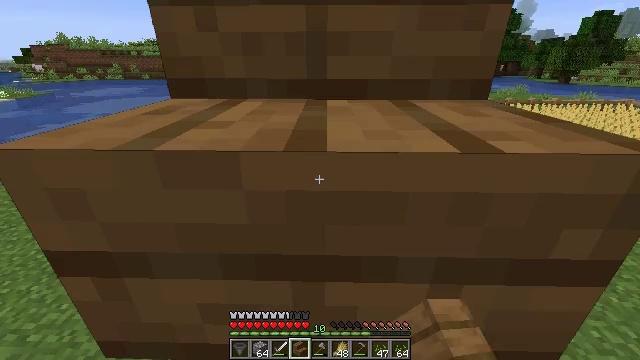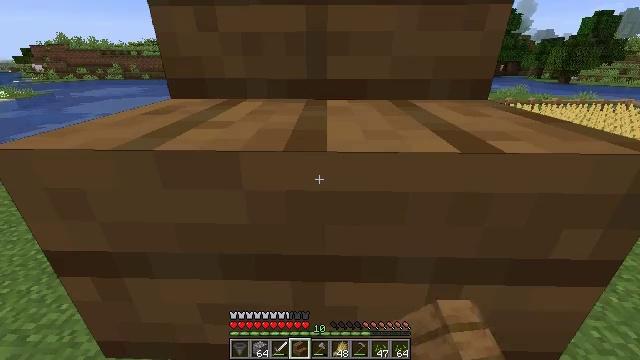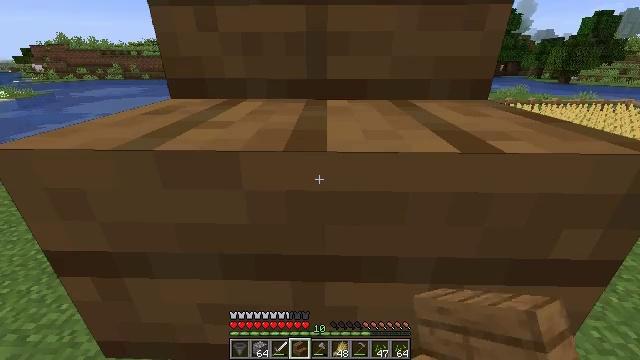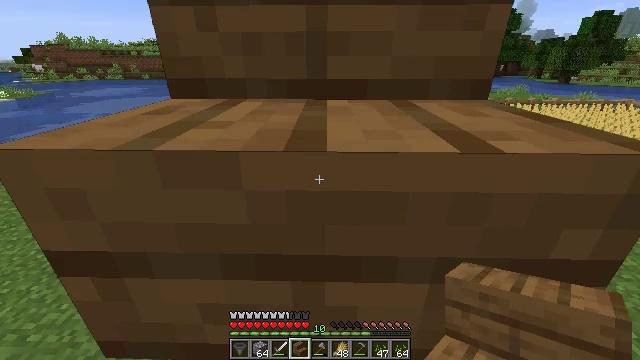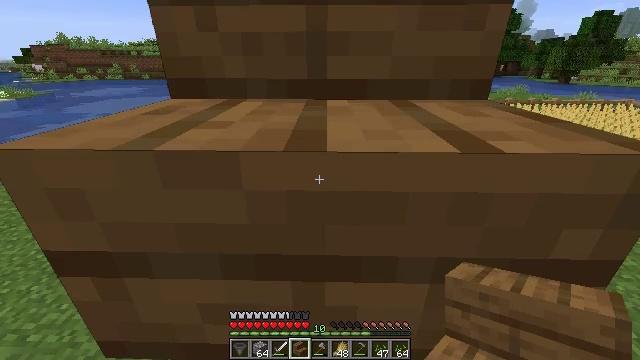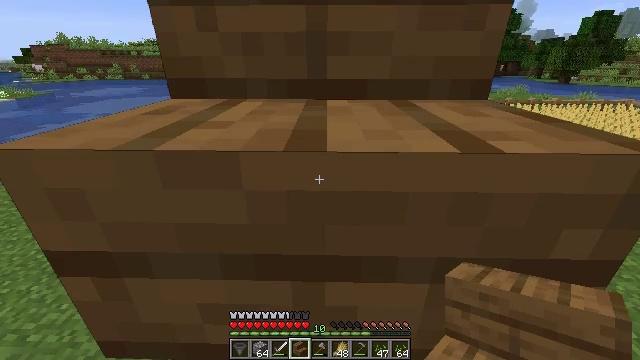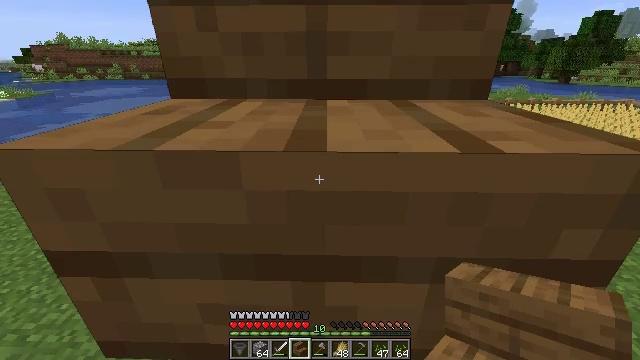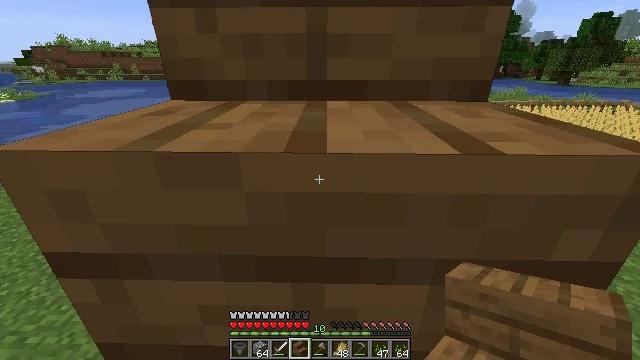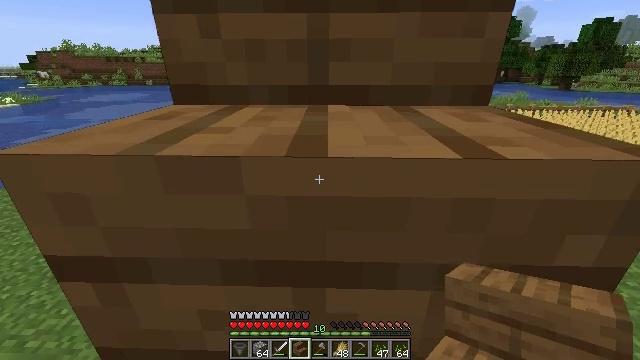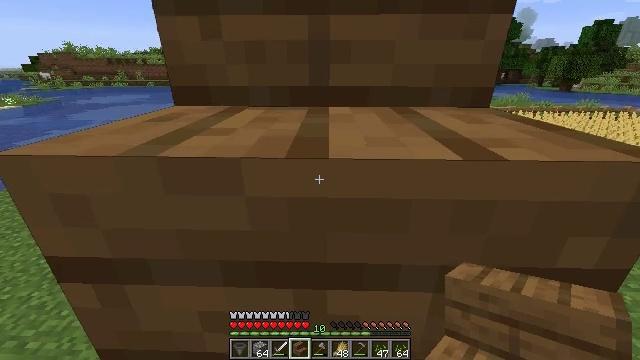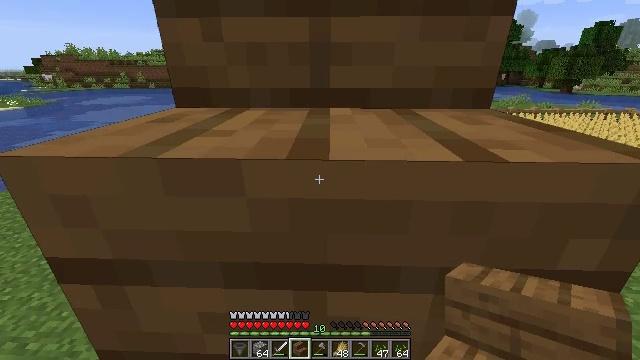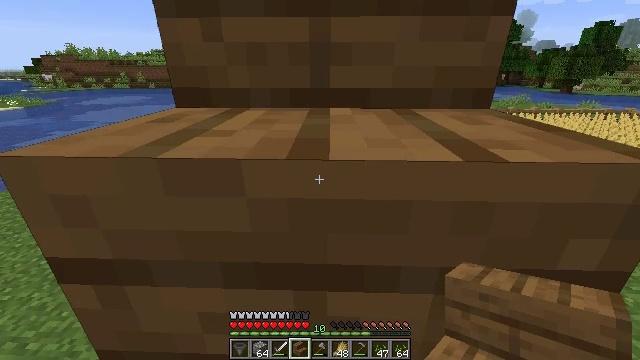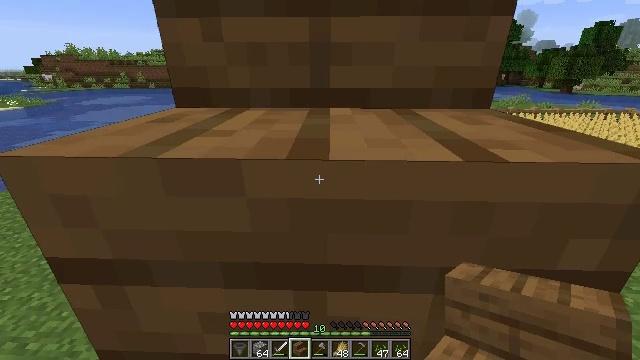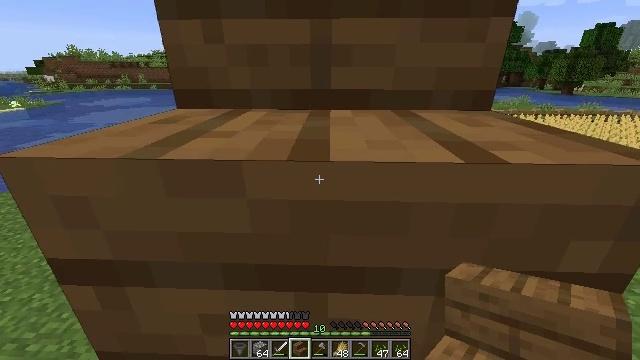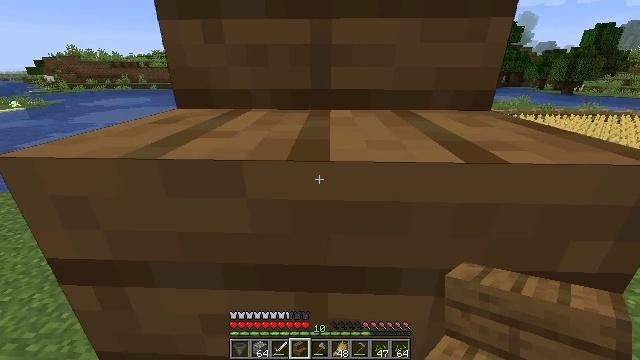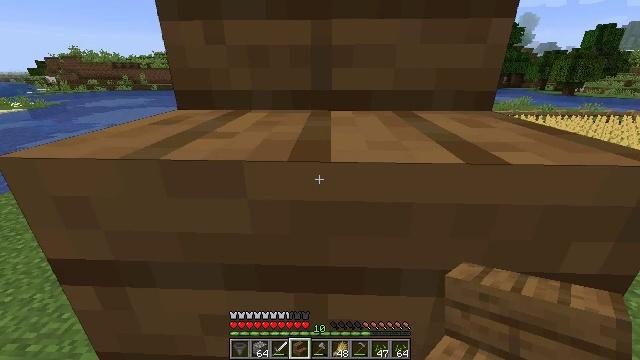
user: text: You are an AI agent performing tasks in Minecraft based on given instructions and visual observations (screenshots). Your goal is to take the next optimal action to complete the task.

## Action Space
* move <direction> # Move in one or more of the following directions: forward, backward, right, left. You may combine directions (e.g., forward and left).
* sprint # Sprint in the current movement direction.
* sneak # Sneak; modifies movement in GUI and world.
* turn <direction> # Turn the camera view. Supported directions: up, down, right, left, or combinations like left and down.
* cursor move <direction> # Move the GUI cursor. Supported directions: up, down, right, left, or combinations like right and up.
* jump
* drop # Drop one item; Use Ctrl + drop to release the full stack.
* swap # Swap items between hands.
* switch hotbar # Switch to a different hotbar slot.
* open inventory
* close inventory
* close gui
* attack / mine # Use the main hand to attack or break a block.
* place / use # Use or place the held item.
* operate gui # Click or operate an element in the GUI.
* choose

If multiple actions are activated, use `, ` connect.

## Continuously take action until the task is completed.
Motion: motion action
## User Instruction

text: Reclaim the spruce stairs for reuse.
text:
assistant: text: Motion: no_op
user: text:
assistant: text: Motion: no_op
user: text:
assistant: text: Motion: no_op
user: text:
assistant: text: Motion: no_op
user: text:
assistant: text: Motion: no_op
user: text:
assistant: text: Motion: no_op
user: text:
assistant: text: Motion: no_op
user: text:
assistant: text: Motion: no_op
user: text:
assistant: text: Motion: no_op
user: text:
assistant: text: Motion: no_op
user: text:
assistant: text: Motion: no_op
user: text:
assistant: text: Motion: no_op
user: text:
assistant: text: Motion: no_op
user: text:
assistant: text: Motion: no_op
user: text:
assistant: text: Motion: no_op
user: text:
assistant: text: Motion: no_op
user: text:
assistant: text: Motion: no_op
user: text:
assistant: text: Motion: no_op
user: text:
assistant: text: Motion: no_op
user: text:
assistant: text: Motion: no_op
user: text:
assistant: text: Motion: no_op
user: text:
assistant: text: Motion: no_op
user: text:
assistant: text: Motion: no_op
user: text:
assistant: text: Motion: no_op
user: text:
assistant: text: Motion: no_op
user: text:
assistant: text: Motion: no_op
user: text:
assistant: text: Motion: no_op
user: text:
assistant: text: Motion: no_op
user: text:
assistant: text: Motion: switch to hotbar 4
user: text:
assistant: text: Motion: switch to hotbar 4